Question:
There is a three lines in returnreason-table and I don't want more lines there. User just choose one of the three reasons and I want only id to rma-table. Now it inserts a new line to reason-table every time when inserting new rma. I can take relation off between the tables but I wonder if there is better solution to avoid inserting new lines when persisting rma object? If I take cascadeType off from the class Rma, it is not helping/working. Then I got an error message, that jpa found an object, which is not persisted or something like that.
> java.lang.IllegalStateException: During synchronization a new object was found through a relationship that was not marked cascade PERSIST: com.entity.Returnreason[ returnreasonId=null ].
'''
public class Rma implements Serializable {
@ManyToOne(cascade = CascadeType.ALL)
private Returnreason returnreasonReturnreasonId;
public class Returnreason implements Serializable {
@OneToMany(mappedBy = "returnreasonReturnreasonId", cascade = CascadeType.ALL)
private Collection<Rma> rmaCollection;
'''
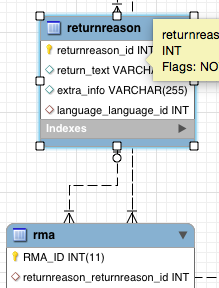
Answer: JPA methods require that the model use managed entities, while you seem to be attempting to associate a managed entity to something outside the context. This is a bad practice, and JPA is required to throw exceptions as it cannot tell what you intend it to do with the unmanaged instance.
You have two options
1. Read in your 3 Returnreason and use those entities for merging. If there really are only ever 3, you can change your caching options so they are always in the cache, so that an em.find operation doesn't have to hit the database.
2. Remove the mapping in your Rma class to the Returnreason class and map the returnreasonReturnreasonId field as a basic mapping. You then can set the value in the Rma entity directly
The first option is probably the most frequently used, and really is required since you should have been maintaining the Returnreason rmaCollection anyway everytime you add a new Rma instance. While it may seem like you only need to set the Rma.returnreasonReturnreasonId, these are java objects, and your application is responsible for maintaining both sides of bidirectional relationships.